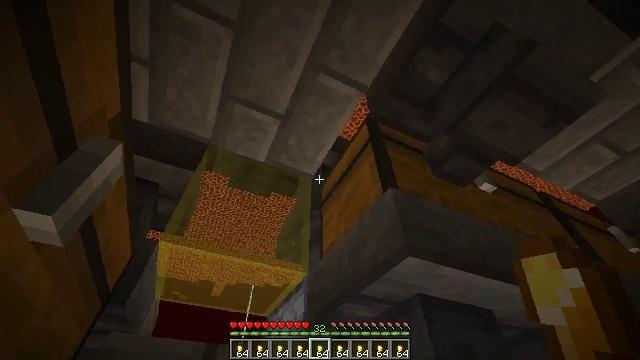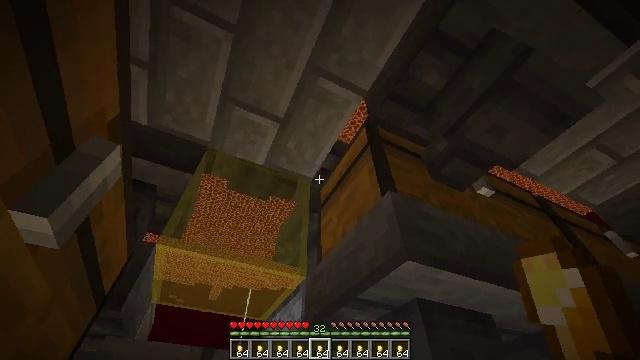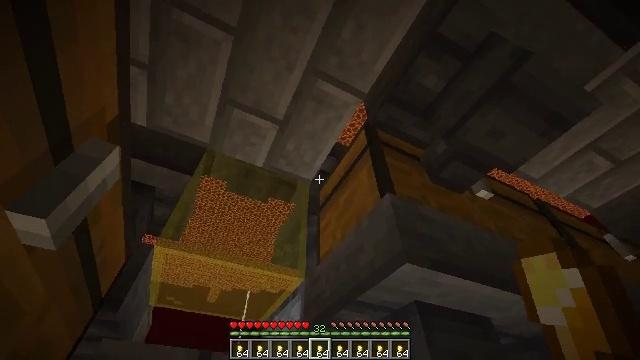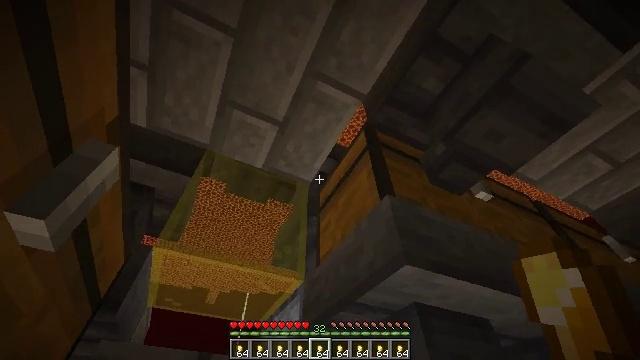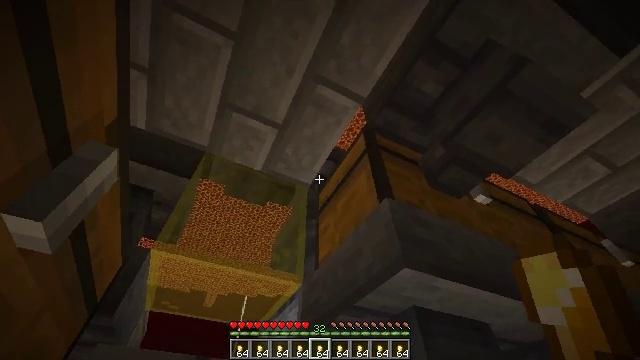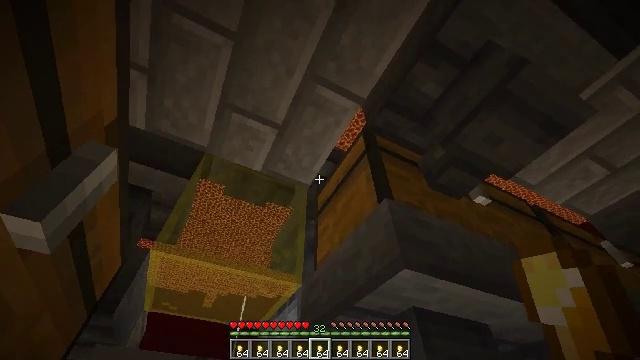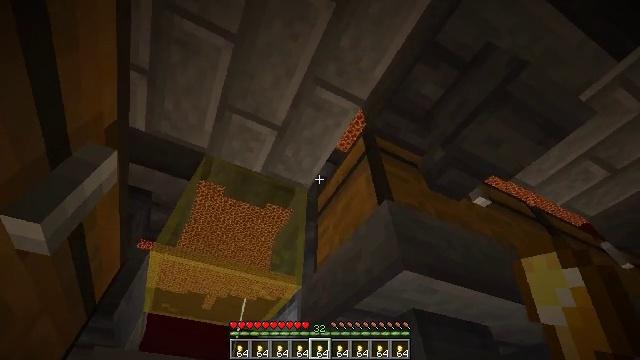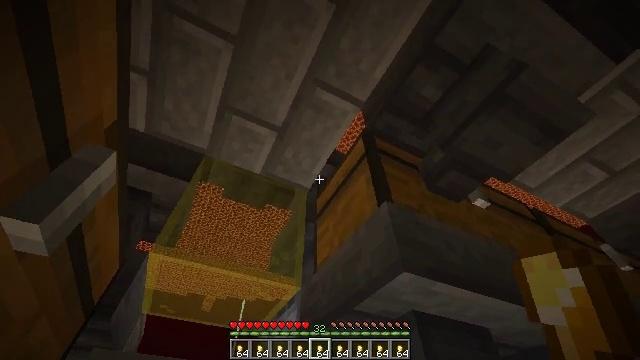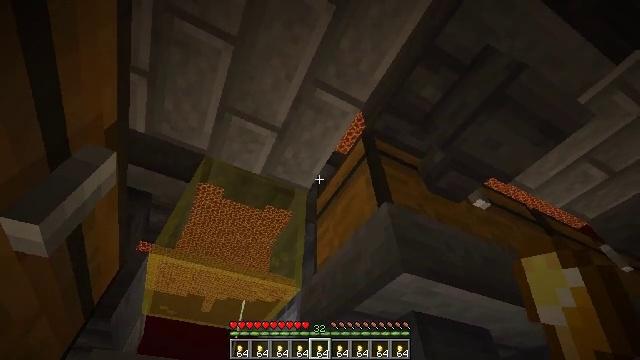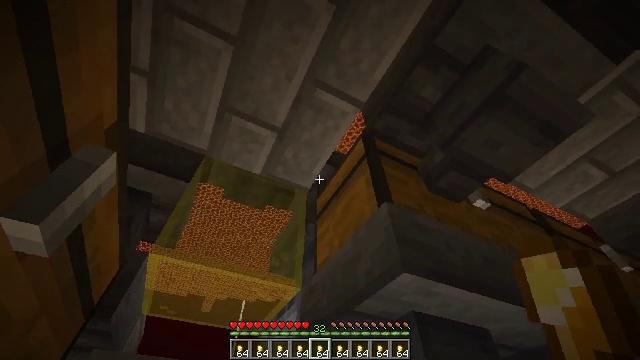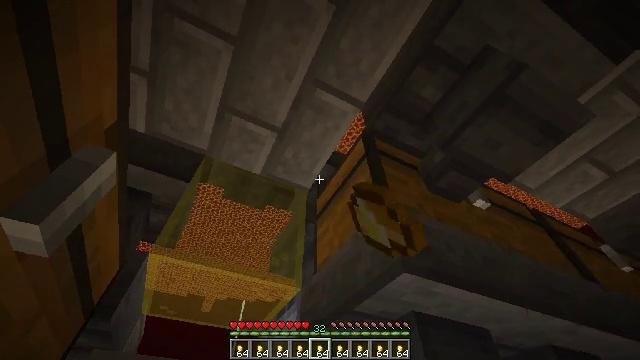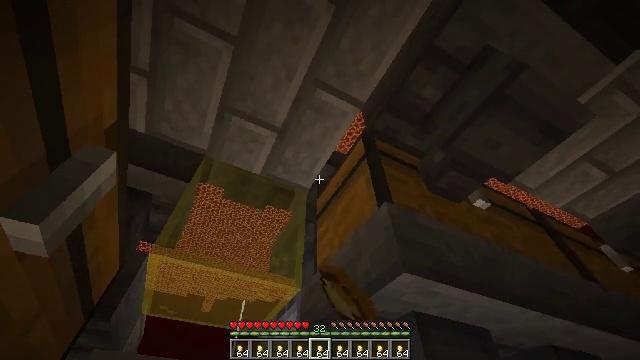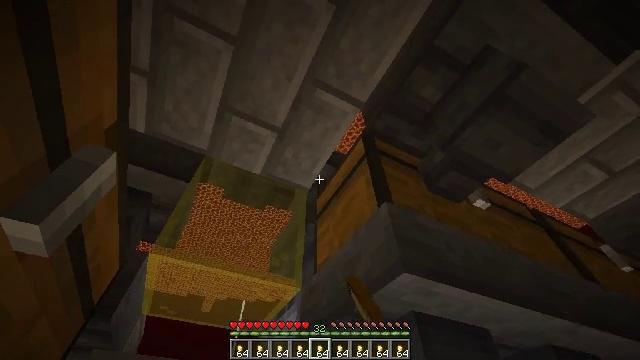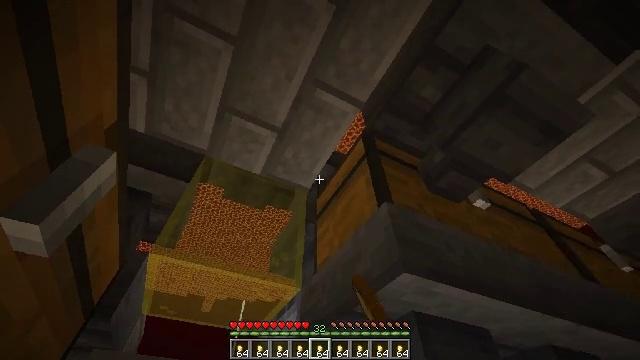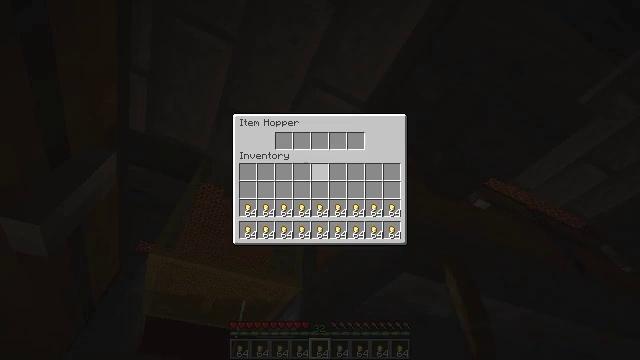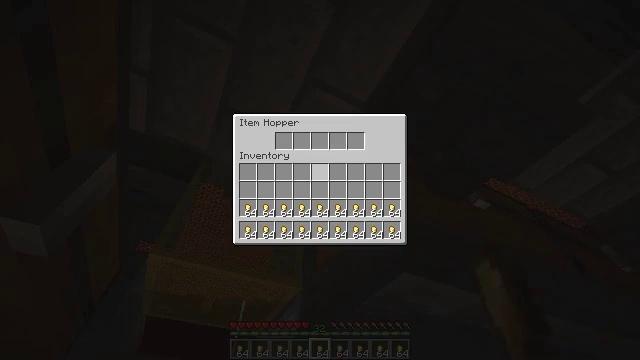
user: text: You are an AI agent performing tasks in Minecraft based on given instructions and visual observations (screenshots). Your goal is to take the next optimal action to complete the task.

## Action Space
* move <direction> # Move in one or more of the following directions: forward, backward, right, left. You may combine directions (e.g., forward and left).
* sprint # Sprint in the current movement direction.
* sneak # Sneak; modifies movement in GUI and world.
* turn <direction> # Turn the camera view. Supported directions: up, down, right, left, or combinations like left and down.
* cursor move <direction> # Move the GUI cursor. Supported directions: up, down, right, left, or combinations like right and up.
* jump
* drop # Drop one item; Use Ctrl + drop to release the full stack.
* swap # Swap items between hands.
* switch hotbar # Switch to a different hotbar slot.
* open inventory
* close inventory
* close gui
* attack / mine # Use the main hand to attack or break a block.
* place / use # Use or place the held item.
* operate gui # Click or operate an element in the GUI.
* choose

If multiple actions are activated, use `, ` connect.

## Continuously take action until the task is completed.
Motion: motion action
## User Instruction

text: Use materials to craft a gold ingot.
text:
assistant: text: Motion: no_op
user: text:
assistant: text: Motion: no_op
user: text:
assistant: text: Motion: no_op
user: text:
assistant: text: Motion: no_op
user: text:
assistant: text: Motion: no_op
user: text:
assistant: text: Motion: no_op
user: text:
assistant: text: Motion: no_op
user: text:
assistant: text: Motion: no_op
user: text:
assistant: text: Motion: use / place
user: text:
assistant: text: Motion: use / place
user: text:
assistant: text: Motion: use / place
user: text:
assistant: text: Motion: use / place
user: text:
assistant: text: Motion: no_op
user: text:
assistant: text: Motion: open gui
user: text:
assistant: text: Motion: no_op
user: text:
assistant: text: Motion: no_op
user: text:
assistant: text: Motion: no_op
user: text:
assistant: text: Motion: no_op
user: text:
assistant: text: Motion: no_op
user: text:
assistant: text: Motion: no_op
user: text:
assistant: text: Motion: no_op
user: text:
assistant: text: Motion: no_op
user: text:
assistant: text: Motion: no_op
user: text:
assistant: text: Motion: no_op
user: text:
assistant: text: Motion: close gui
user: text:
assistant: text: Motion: open inventory
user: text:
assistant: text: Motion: turn down, open inventory
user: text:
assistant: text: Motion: turn left and down
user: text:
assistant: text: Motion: turn left and down
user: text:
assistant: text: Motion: turn right and down